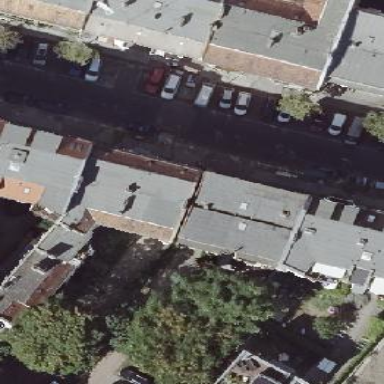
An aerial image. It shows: Unique apartment building with double saltbox roof shape.